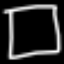
Label: square